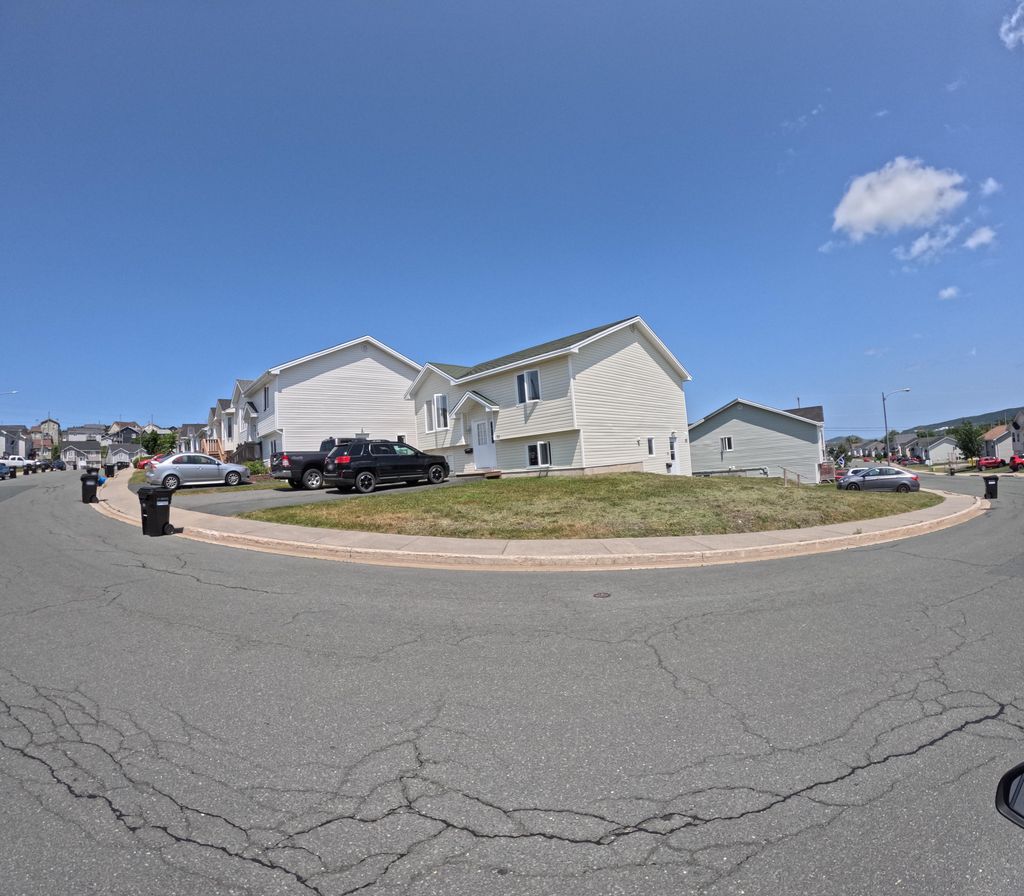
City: st_johns